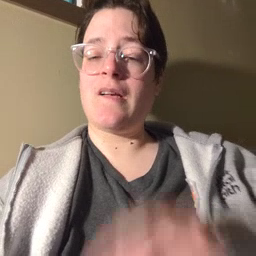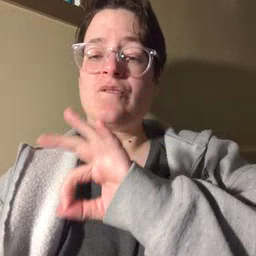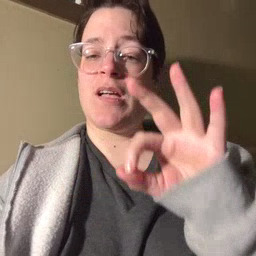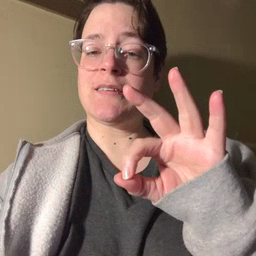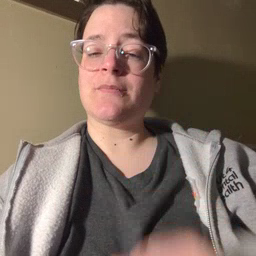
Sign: frenchfries